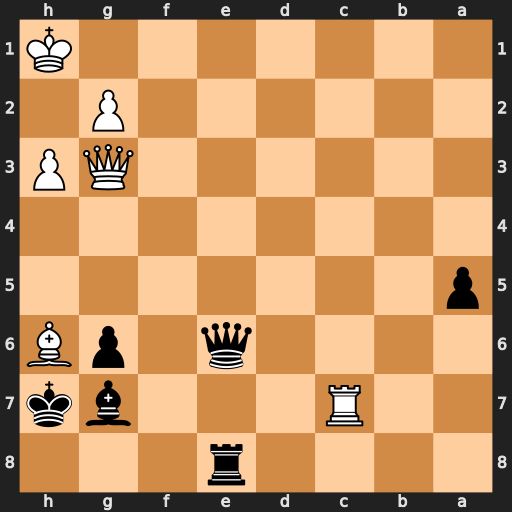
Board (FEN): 4r3/2R3bk/4q1pB/p7/8/6QP/6P1/7K
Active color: b
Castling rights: -
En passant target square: -
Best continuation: Qe1+ Qxe1 Rxe1+ Kh2 Kxh6